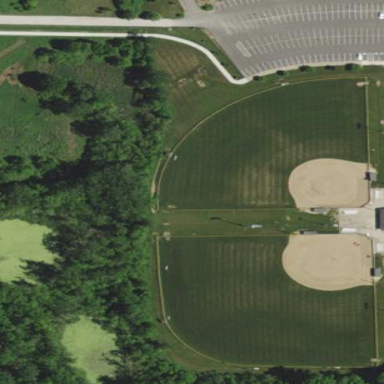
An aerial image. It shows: Baseball pitch for leisure and sports activities.